Aerial crown-view tile of a tropical tree (Barro Colorado Island, Panama), acquired 20250217:
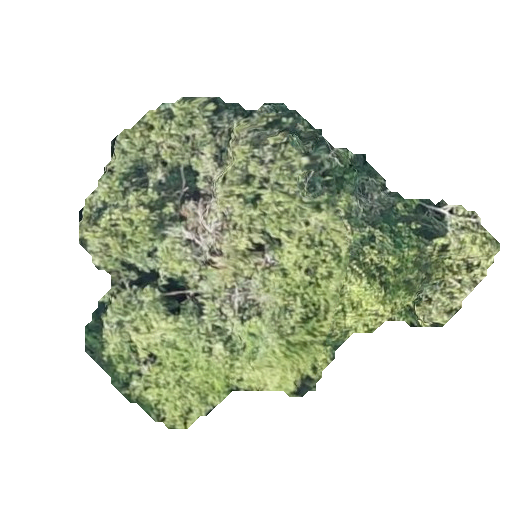
Species: Dipteryx oleifera
GBIF accepted scientific name: Dipteryx oleifera
Crown area: 129.263 m²